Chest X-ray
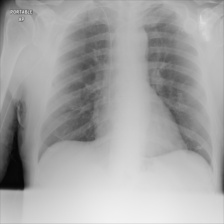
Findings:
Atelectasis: negative
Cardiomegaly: negative
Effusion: negative
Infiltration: negative
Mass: negative
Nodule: negative
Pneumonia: negative
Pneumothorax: negative
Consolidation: negative
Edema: negative
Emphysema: negative
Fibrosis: negative
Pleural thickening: negative
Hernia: negative